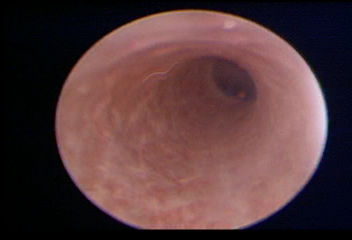
Modality: WLC
Class: Normal mucosa
Bladder cancer association: No